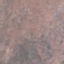
Land use / land cover: HerbaceousVegetation